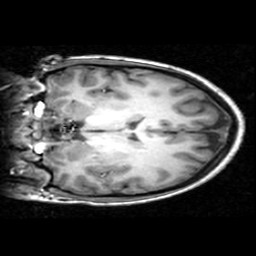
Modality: T1w
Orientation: coronal
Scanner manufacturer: ge
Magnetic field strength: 3 T
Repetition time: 0.009036 s
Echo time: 0.00184 s